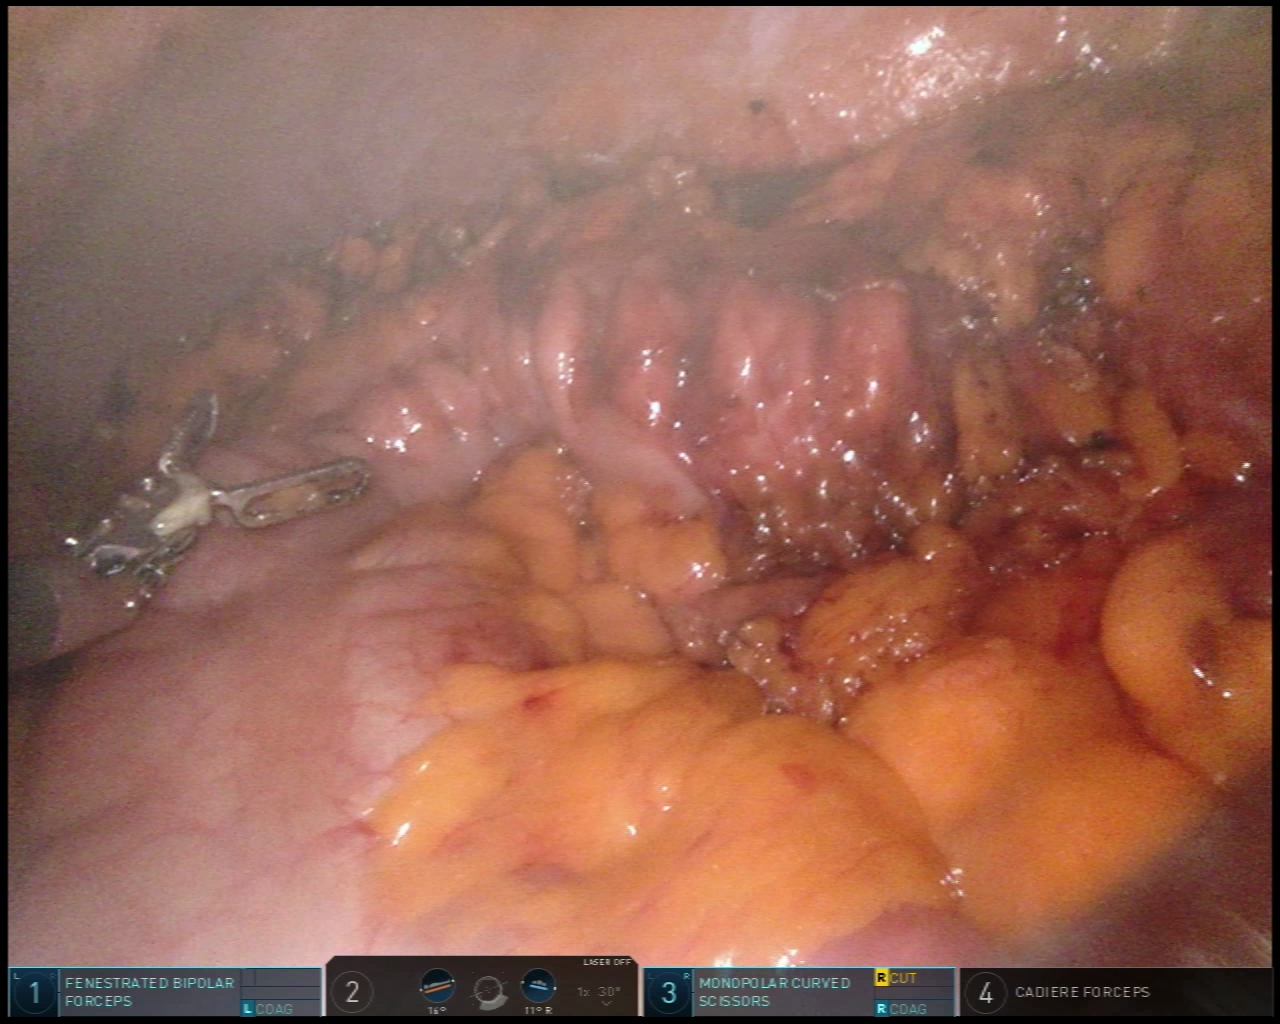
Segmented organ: colon
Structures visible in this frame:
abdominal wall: yes
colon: yes
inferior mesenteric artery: no
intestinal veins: no
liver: no
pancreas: no
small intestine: yes
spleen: no
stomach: no
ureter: no
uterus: no
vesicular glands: no